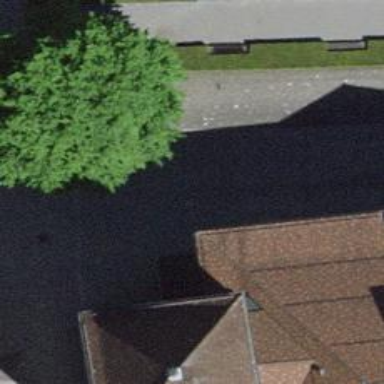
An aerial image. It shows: Footway with sett surface.